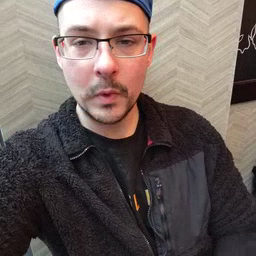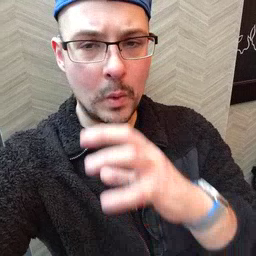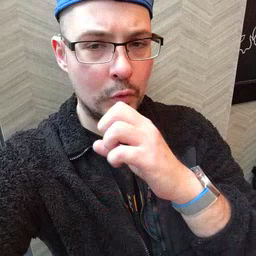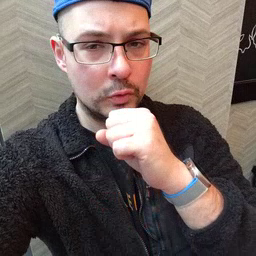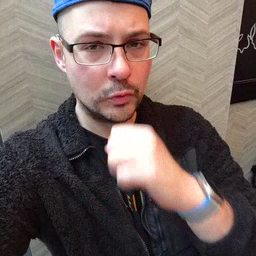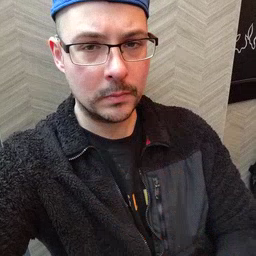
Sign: orange